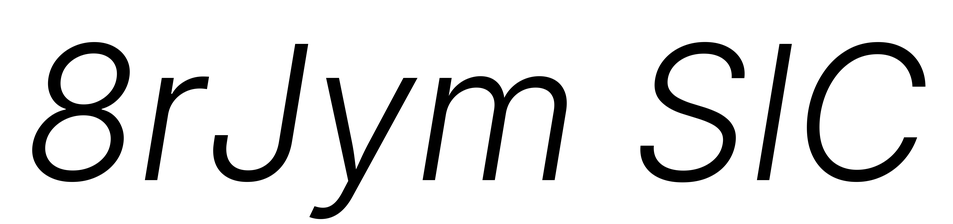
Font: Inter-Italic_Light_Italic